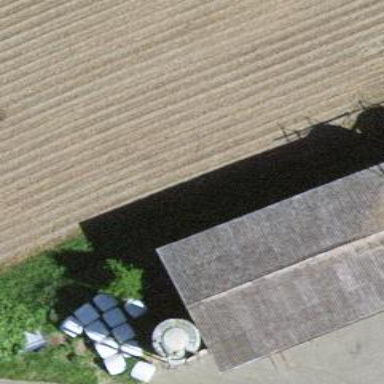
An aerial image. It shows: Shed.